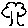
Label: tree